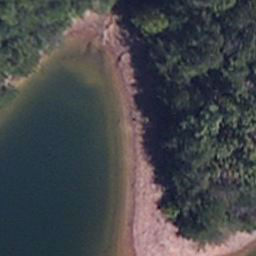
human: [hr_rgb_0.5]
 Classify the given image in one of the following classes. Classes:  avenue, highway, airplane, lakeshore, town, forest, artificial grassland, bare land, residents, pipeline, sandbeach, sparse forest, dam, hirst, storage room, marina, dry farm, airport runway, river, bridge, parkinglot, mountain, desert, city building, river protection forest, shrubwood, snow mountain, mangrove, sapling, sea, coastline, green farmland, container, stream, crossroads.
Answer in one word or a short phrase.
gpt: lakeshore